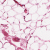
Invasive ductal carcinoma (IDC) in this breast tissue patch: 0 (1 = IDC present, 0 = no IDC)